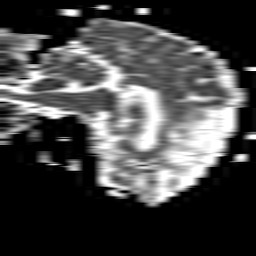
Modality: ADC
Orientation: sagittal
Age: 64
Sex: male
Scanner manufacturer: philips
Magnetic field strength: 1.5 T
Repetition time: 3.509 s
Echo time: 0.07039 s